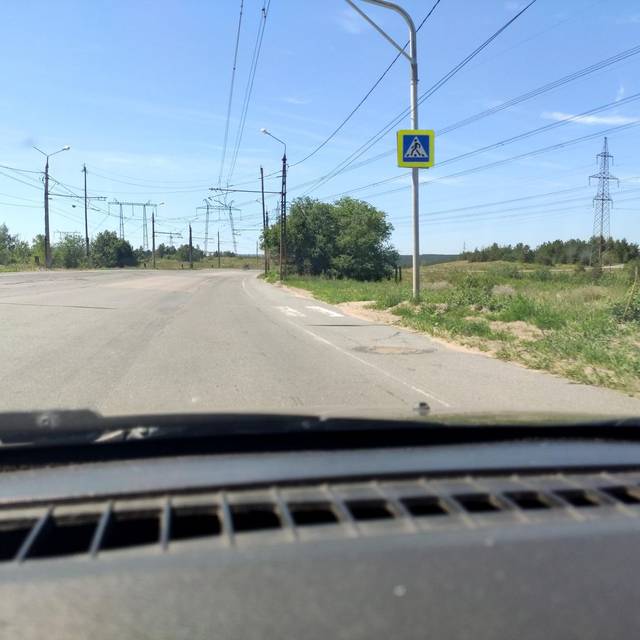
Region: Russia
Coordinates: 53.513, 49.53